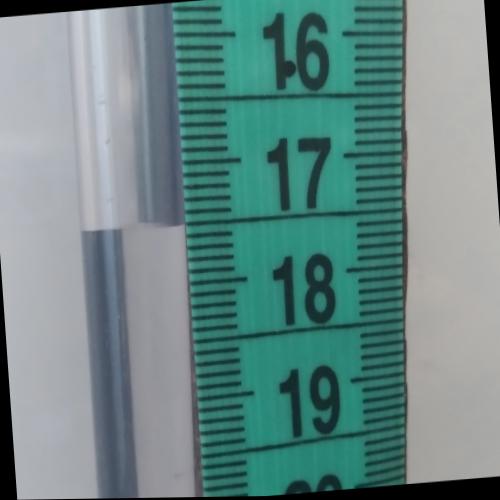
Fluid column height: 17.5 cm